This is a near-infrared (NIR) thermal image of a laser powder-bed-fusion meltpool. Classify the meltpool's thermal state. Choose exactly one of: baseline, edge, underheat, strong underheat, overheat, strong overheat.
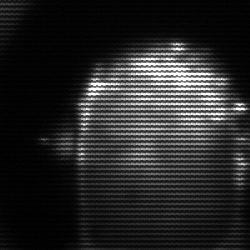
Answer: baseline